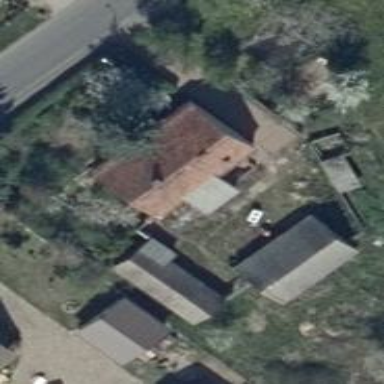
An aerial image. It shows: Building with gabled roof oriented along its structure.